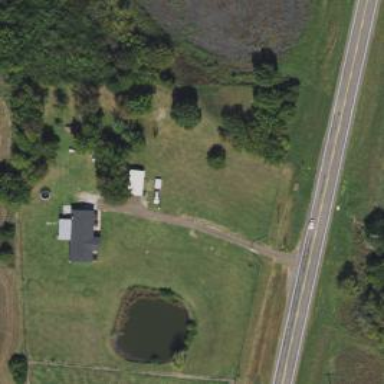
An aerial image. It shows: Driveway.